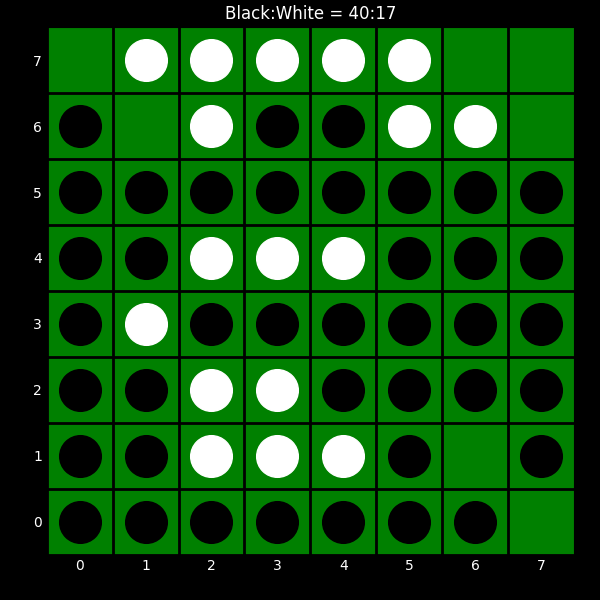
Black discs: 40
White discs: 17